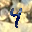
Label: 4